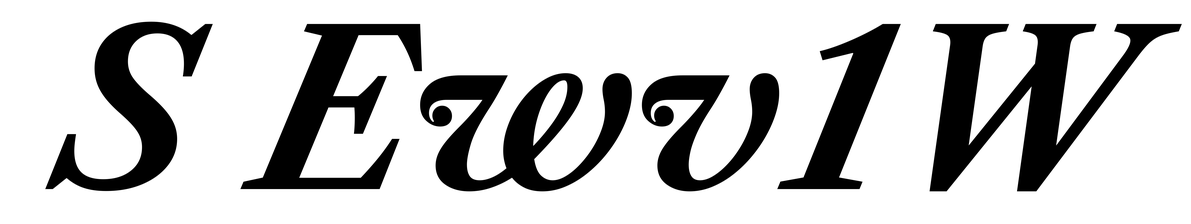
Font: LibreCaslonText-Italic_Bold_Italic